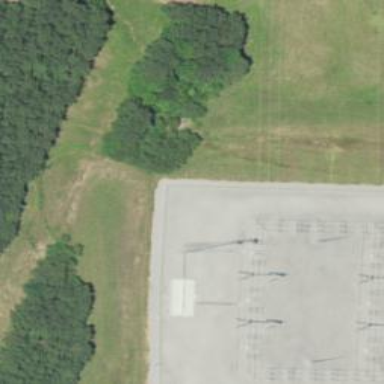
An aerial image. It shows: Switch for power supply.